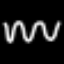
Label: squiggle